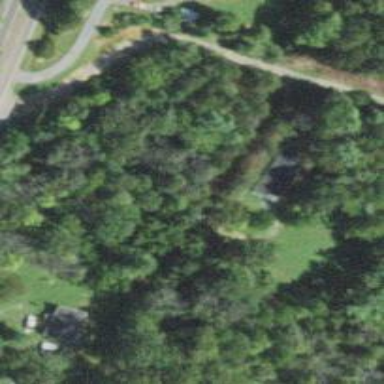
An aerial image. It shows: Driveway leading to service road.